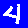
Digit: 4